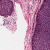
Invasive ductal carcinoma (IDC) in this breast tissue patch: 0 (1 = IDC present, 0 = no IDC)